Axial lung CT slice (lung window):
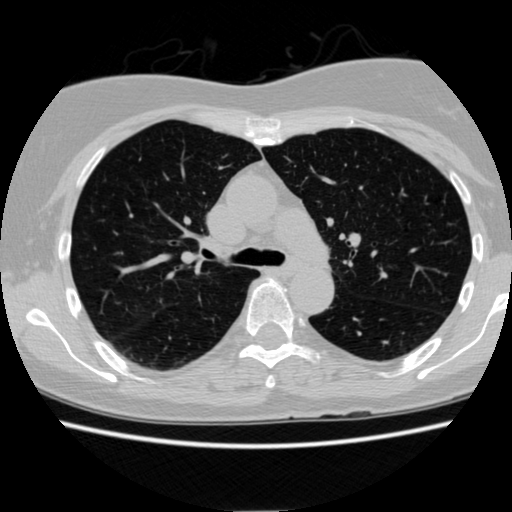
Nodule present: no